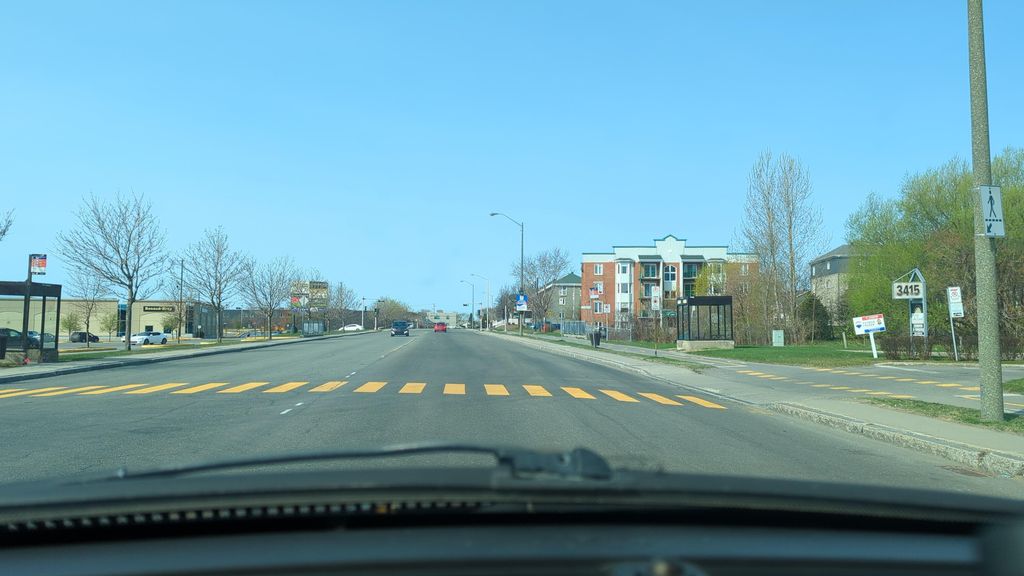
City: quebec_city